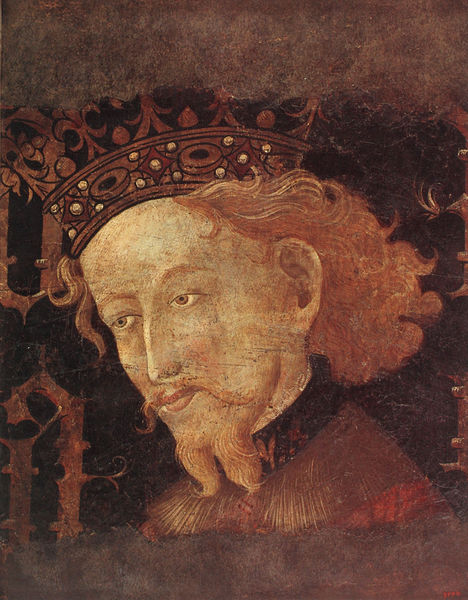
Titel: Jaume I el Conqueridor/ James I der Eroberer
Künstler: Jaume Mateau
Institution: Barcelona, Museu Nacional d’Art de Catalunya (Bereich 29)
Schlagwörter: dunkel, gemälde, kopf, mann, braun, frankreich, haar, holz, mund, nase, ohr, profil, rot, beige, malerei, bart, blond, augen, gesicht, kragen, bildnis, portrait, porträt, auge, gold, haare, kinn, krone, lippen, locken, perlen, renaissance, schrift, kaiser, könig, schnäuzer, verzierung, wandmalerei, dreiviertelansicht, dreiviertelprofil, tor, buchstabe, buchstaben, herrscher, lilie, spitzbart, fragment, rote haare, mittelalter, oberlippenbart, strähnen, kron, barrt, el, a white man with read beard and hair, brown eyes, he uses a brown crown